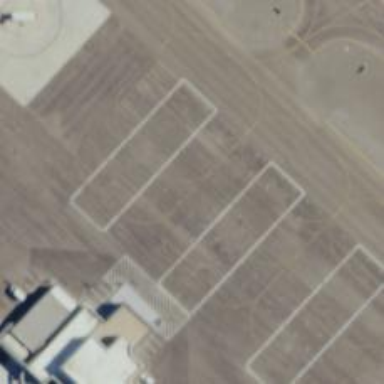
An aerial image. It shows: View of taxiway at the airport.